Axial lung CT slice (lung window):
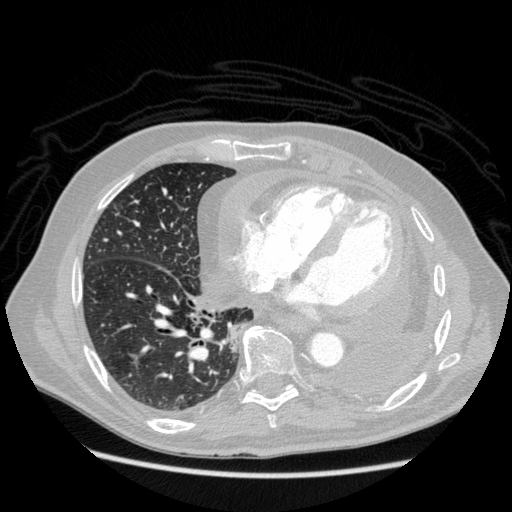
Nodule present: yes
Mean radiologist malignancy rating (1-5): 3.5